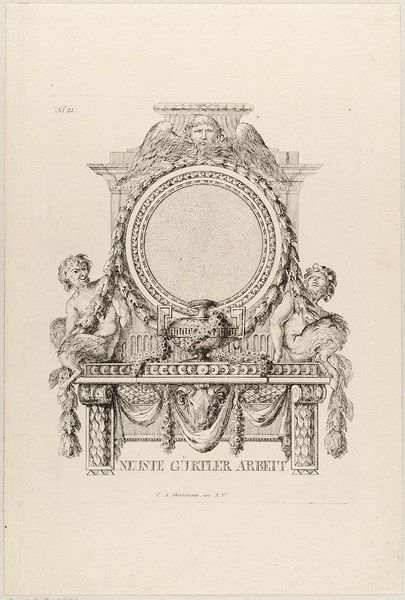
Titel: Einfassung für Inschrift auf Konsole, Titelblatt der Folge 'Neuste Gürtler Arbeit'
Künstler: Karl August Grossmann
Standort: Hamburg
Institution: Museum für Kunst und Gewerbe Hamburg
Schlagwörter: säule, tiere, ornament, spiegel, girlande, engel, vase, schrift, papier, grafik, graphik, fotografie, photographie, druck, druckgraphik, druckgrafik, radierung, ranke, girlanden, kunstgewerbe, konsole, stier, kunsthandwerk, eierstab, details, perlstab, gutta, faune, bukranion, satyrn, tierornament, metallbeschlag, reproduktionen, silene, blumengewinde, industriedesign, druckerzeugnisse, ochsenkopf, ornamentstich, vorlageblätter, schlosserarbeit, gürtler, eichenlaubfeston, stier vase